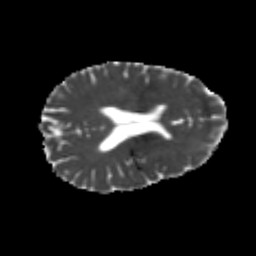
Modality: MD
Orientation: axial
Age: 24
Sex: female
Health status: healthy
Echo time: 0.074 s